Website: macys
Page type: customer-info-address
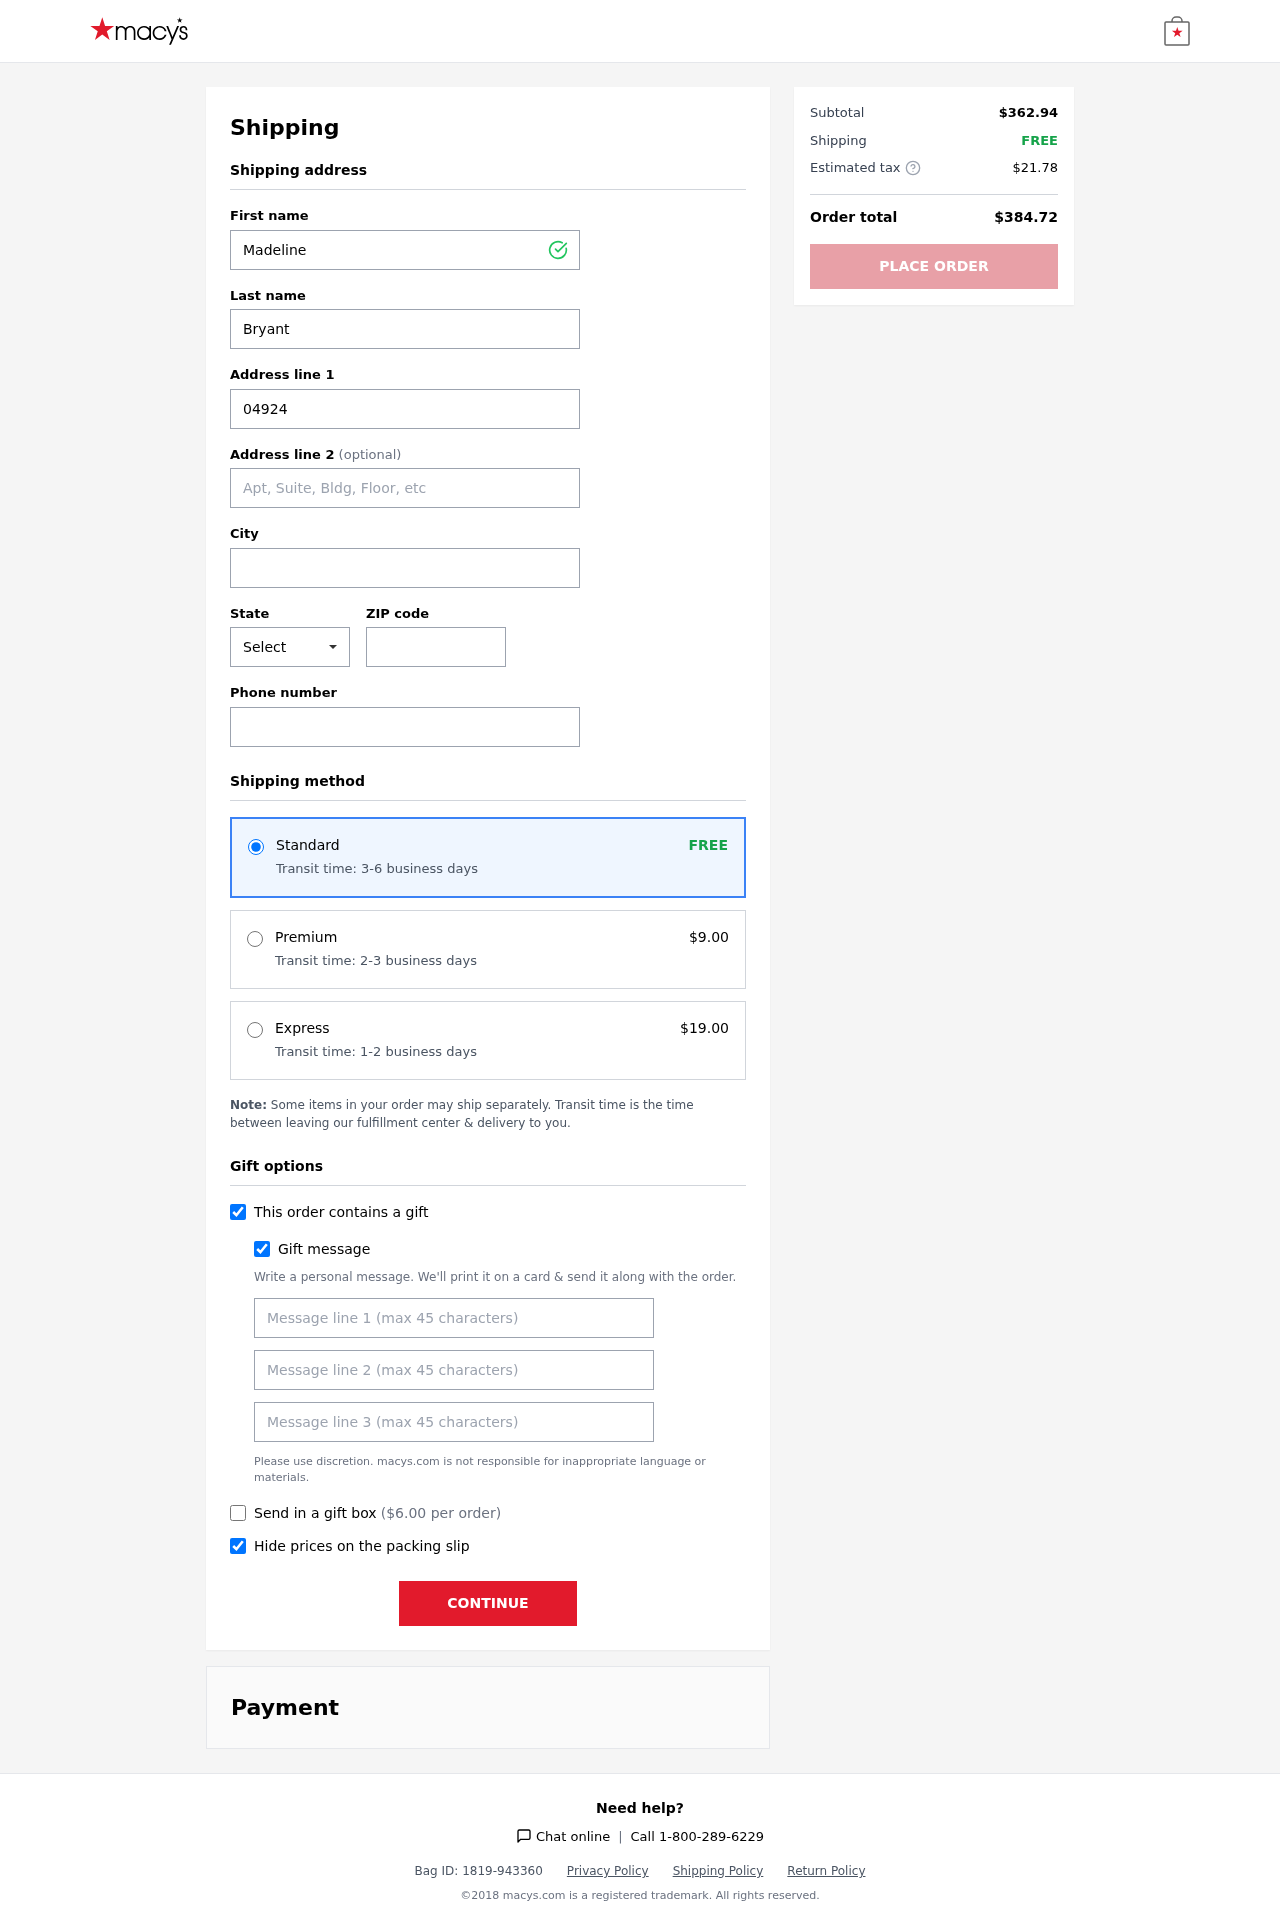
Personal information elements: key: PII_CITY
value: New Carla
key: PII_FIRSTNAME
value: Madeline
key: PII_GIFT_MESSAGE
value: Hey Michael, I thought you’d enjoy these new sandals for those sunny days ahead! Can’t wait to see you rock them on our next outing. Hope they bring a little extra joy to your summer!  Madeline
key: PII_LASTNAME
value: Bryant
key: PII_PHONE
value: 7595416465
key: PII_POSTCODE
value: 36499
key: PII_STATE_ABBR
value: TN
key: PII_STREET
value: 04924 Smith Trail
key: PII_STREET2
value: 24092 Peters Rest Suite 081
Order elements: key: ORDER_SHIPPING_STANDARD
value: FREE
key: ORDER_SHIPPING_STANDARD_TIME
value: Transit time: 3-6 business days
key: ORDER_SHIPPING_PREMIUM
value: $9.00
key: ORDER_SHIPPING_PREMIUM_TIME
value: Transit time: 2-3 business days
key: ORDER_SHIPPING_EXPRESS
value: $19.00
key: ORDER_SHIPPING_EXPRESS_TIME
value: Transit time: 1-2 business days
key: ORDER_GIFT_BOX_FEE
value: $6.00
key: ORDER_SUBTOTAL
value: $362.94
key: ORDER_SHIPPING_COST
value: FREE
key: ORDER_TAX
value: $21.78
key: ORDER_TOTAL
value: $384.72